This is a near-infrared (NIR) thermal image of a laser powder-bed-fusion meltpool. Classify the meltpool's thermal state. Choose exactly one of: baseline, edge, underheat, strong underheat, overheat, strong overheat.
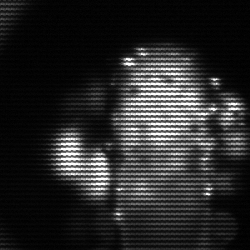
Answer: strong underheat